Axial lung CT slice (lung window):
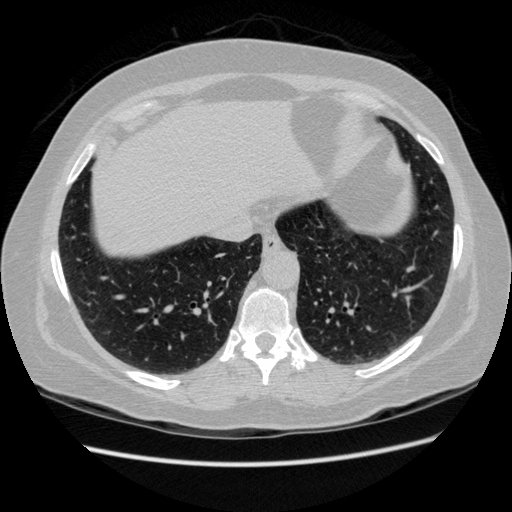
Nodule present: no